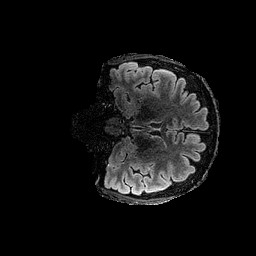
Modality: FLAIR
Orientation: coronal
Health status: ill
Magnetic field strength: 3 T